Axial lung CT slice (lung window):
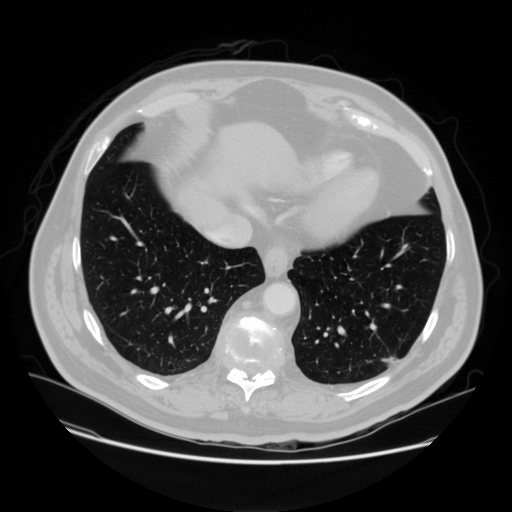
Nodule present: no